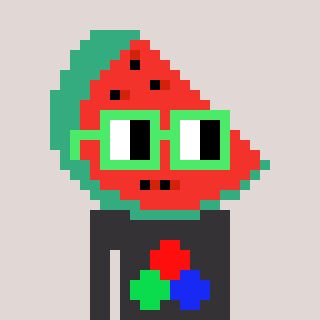
a pixel art character with square light green glasses, a watermelon-shaped head and a grayscale-colored body on a warm background